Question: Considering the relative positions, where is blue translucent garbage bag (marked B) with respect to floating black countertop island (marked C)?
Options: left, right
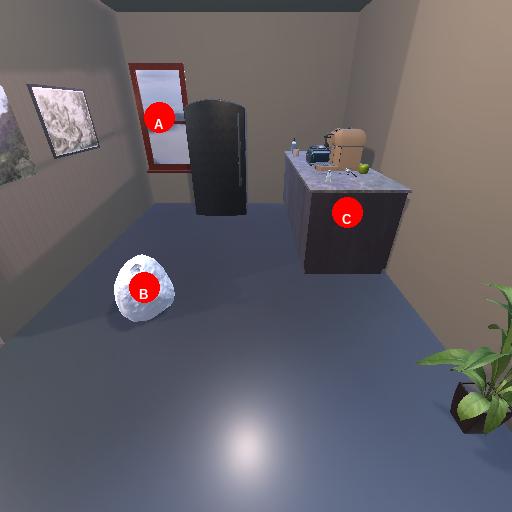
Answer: left